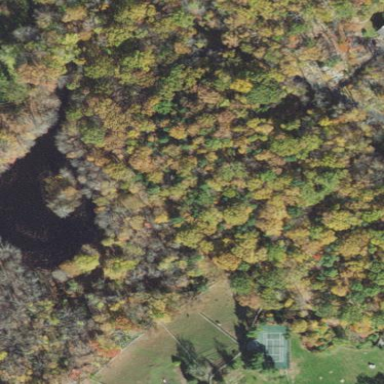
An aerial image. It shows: Existing Preserved Open Space in the woodland area.